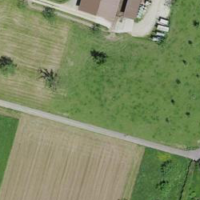
EUNIS habitat code: 40
Species observed at this site:
Milvus milvus
Corvus frugilegus